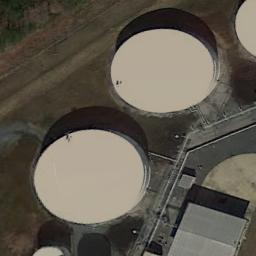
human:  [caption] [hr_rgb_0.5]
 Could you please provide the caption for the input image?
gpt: There are two white storage tanks on the bare land .

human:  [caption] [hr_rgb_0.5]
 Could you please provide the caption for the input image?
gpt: There is a black house beside the storage tanks .

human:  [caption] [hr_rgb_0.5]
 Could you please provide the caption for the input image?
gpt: There are two large storage tanks in the factory, And there are large lawns in the factory .

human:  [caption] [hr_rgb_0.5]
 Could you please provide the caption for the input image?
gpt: There is a building next to two storage tanks .

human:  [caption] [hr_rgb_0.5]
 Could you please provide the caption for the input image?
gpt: There are two white storage tanks beside a building .